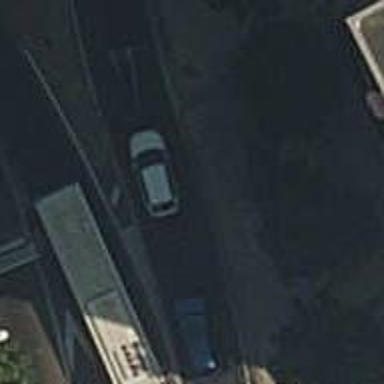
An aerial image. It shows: Bus stop with platform for public transport.